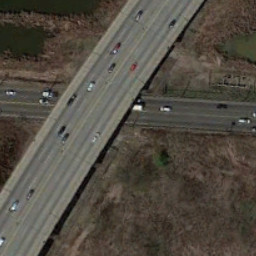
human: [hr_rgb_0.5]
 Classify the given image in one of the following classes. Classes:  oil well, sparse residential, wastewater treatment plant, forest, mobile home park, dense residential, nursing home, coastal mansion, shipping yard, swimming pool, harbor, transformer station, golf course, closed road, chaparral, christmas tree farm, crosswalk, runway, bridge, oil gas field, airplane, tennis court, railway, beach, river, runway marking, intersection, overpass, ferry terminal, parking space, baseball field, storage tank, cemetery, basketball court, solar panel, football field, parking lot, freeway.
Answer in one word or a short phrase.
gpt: overpass